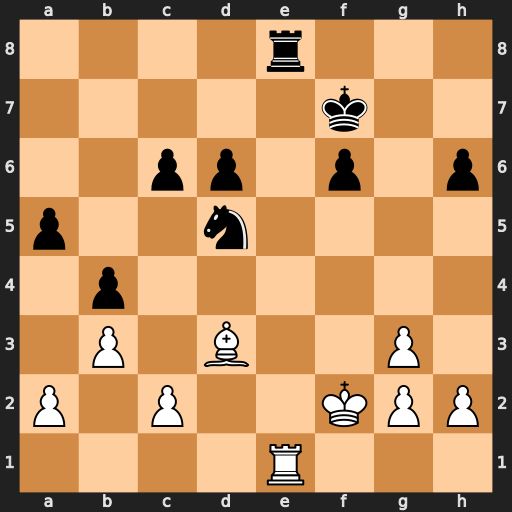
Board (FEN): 4r3/5k2/2pp1p1p/p2n4/1p6/1P1B2P1/P1P2KPP/4R3
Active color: w
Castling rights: -
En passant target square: -
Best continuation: Bg6+ Kxg6 Rxe8